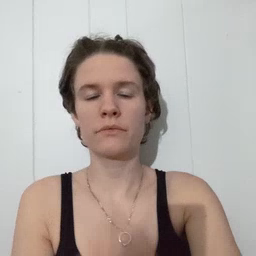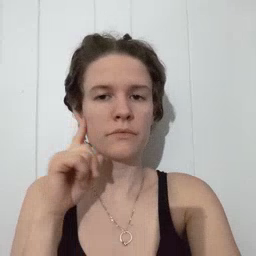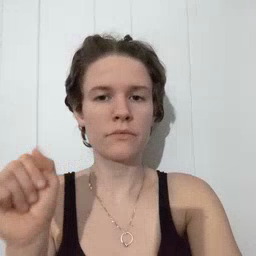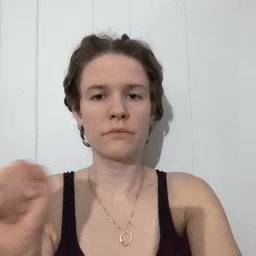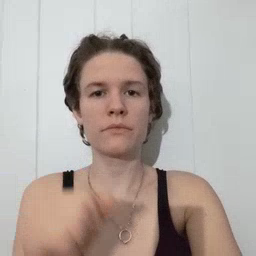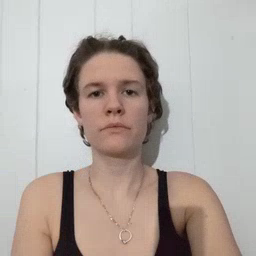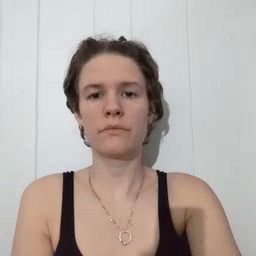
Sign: loud